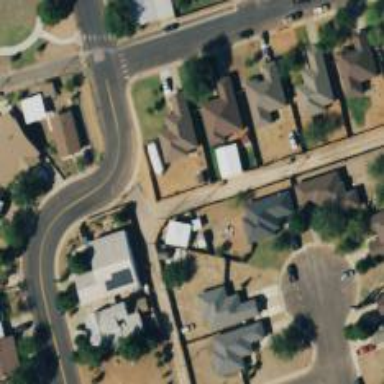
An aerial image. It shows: Alleyway designated as service road.